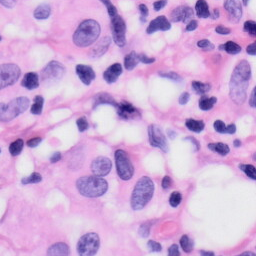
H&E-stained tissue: Skin